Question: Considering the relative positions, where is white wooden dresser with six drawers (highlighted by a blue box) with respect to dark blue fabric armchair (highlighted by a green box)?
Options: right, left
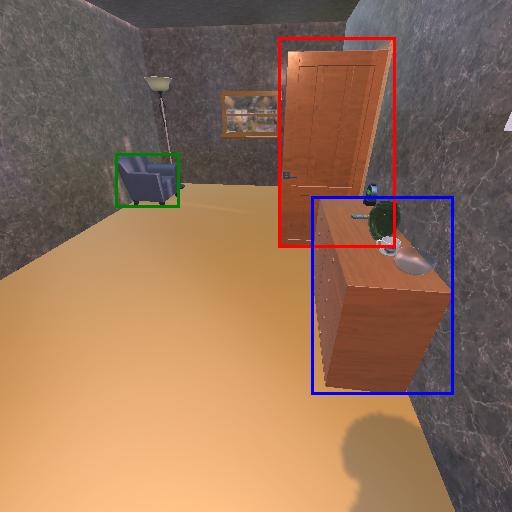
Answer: right